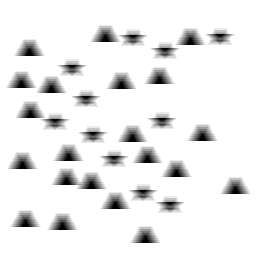
Squares: 0
Triangles: 21
Stars: 11
Total shapes: 32